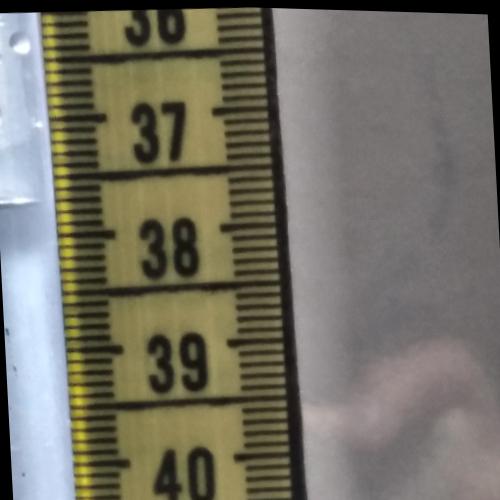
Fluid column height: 37.7 cm